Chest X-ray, PA view. Patient: 46 years old, sex F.
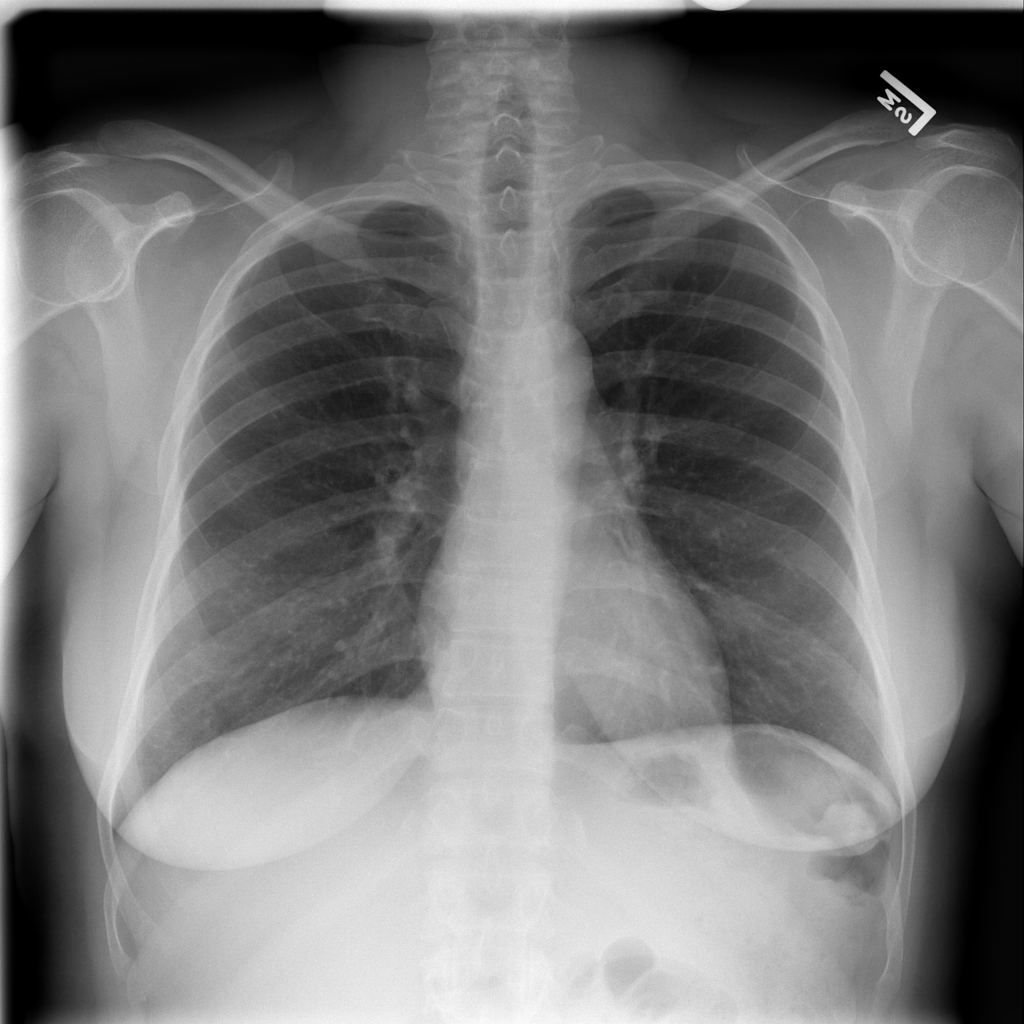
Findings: No Finding